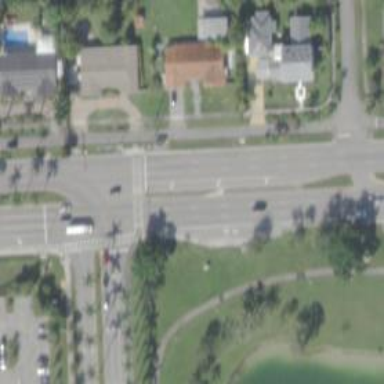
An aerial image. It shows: Crossing on asphalt footway marked by zebra sign.